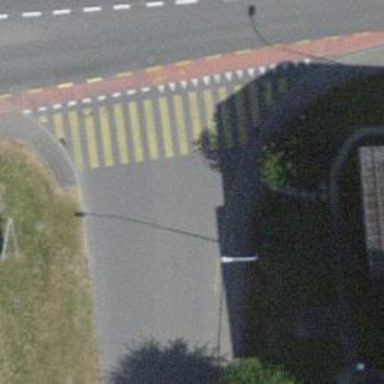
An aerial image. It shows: Uncontrolled zebra crossing with notable zebra markings.